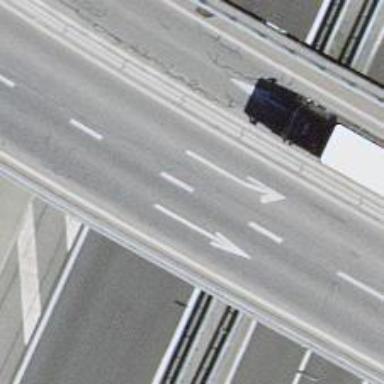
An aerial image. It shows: Asphalt bridge on trunk link highway.